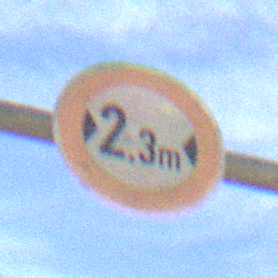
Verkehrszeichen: TatsaechlicheBreite2Komma3
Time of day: MorningAfternoon
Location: Outdoor (RoadRail)
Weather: PartlyCloudy
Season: NotSpecified
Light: Natural